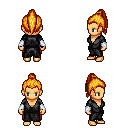
a pixel art fantasy rpg character, female body template, human, tanned skin, gray robe, red pants, light blonde long topknot hairstyle, white cloth bracers, four views (front, back, left, right), 2x2 character sprite sheet, small pixel art, hard edges, no anti-aliasing